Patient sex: M
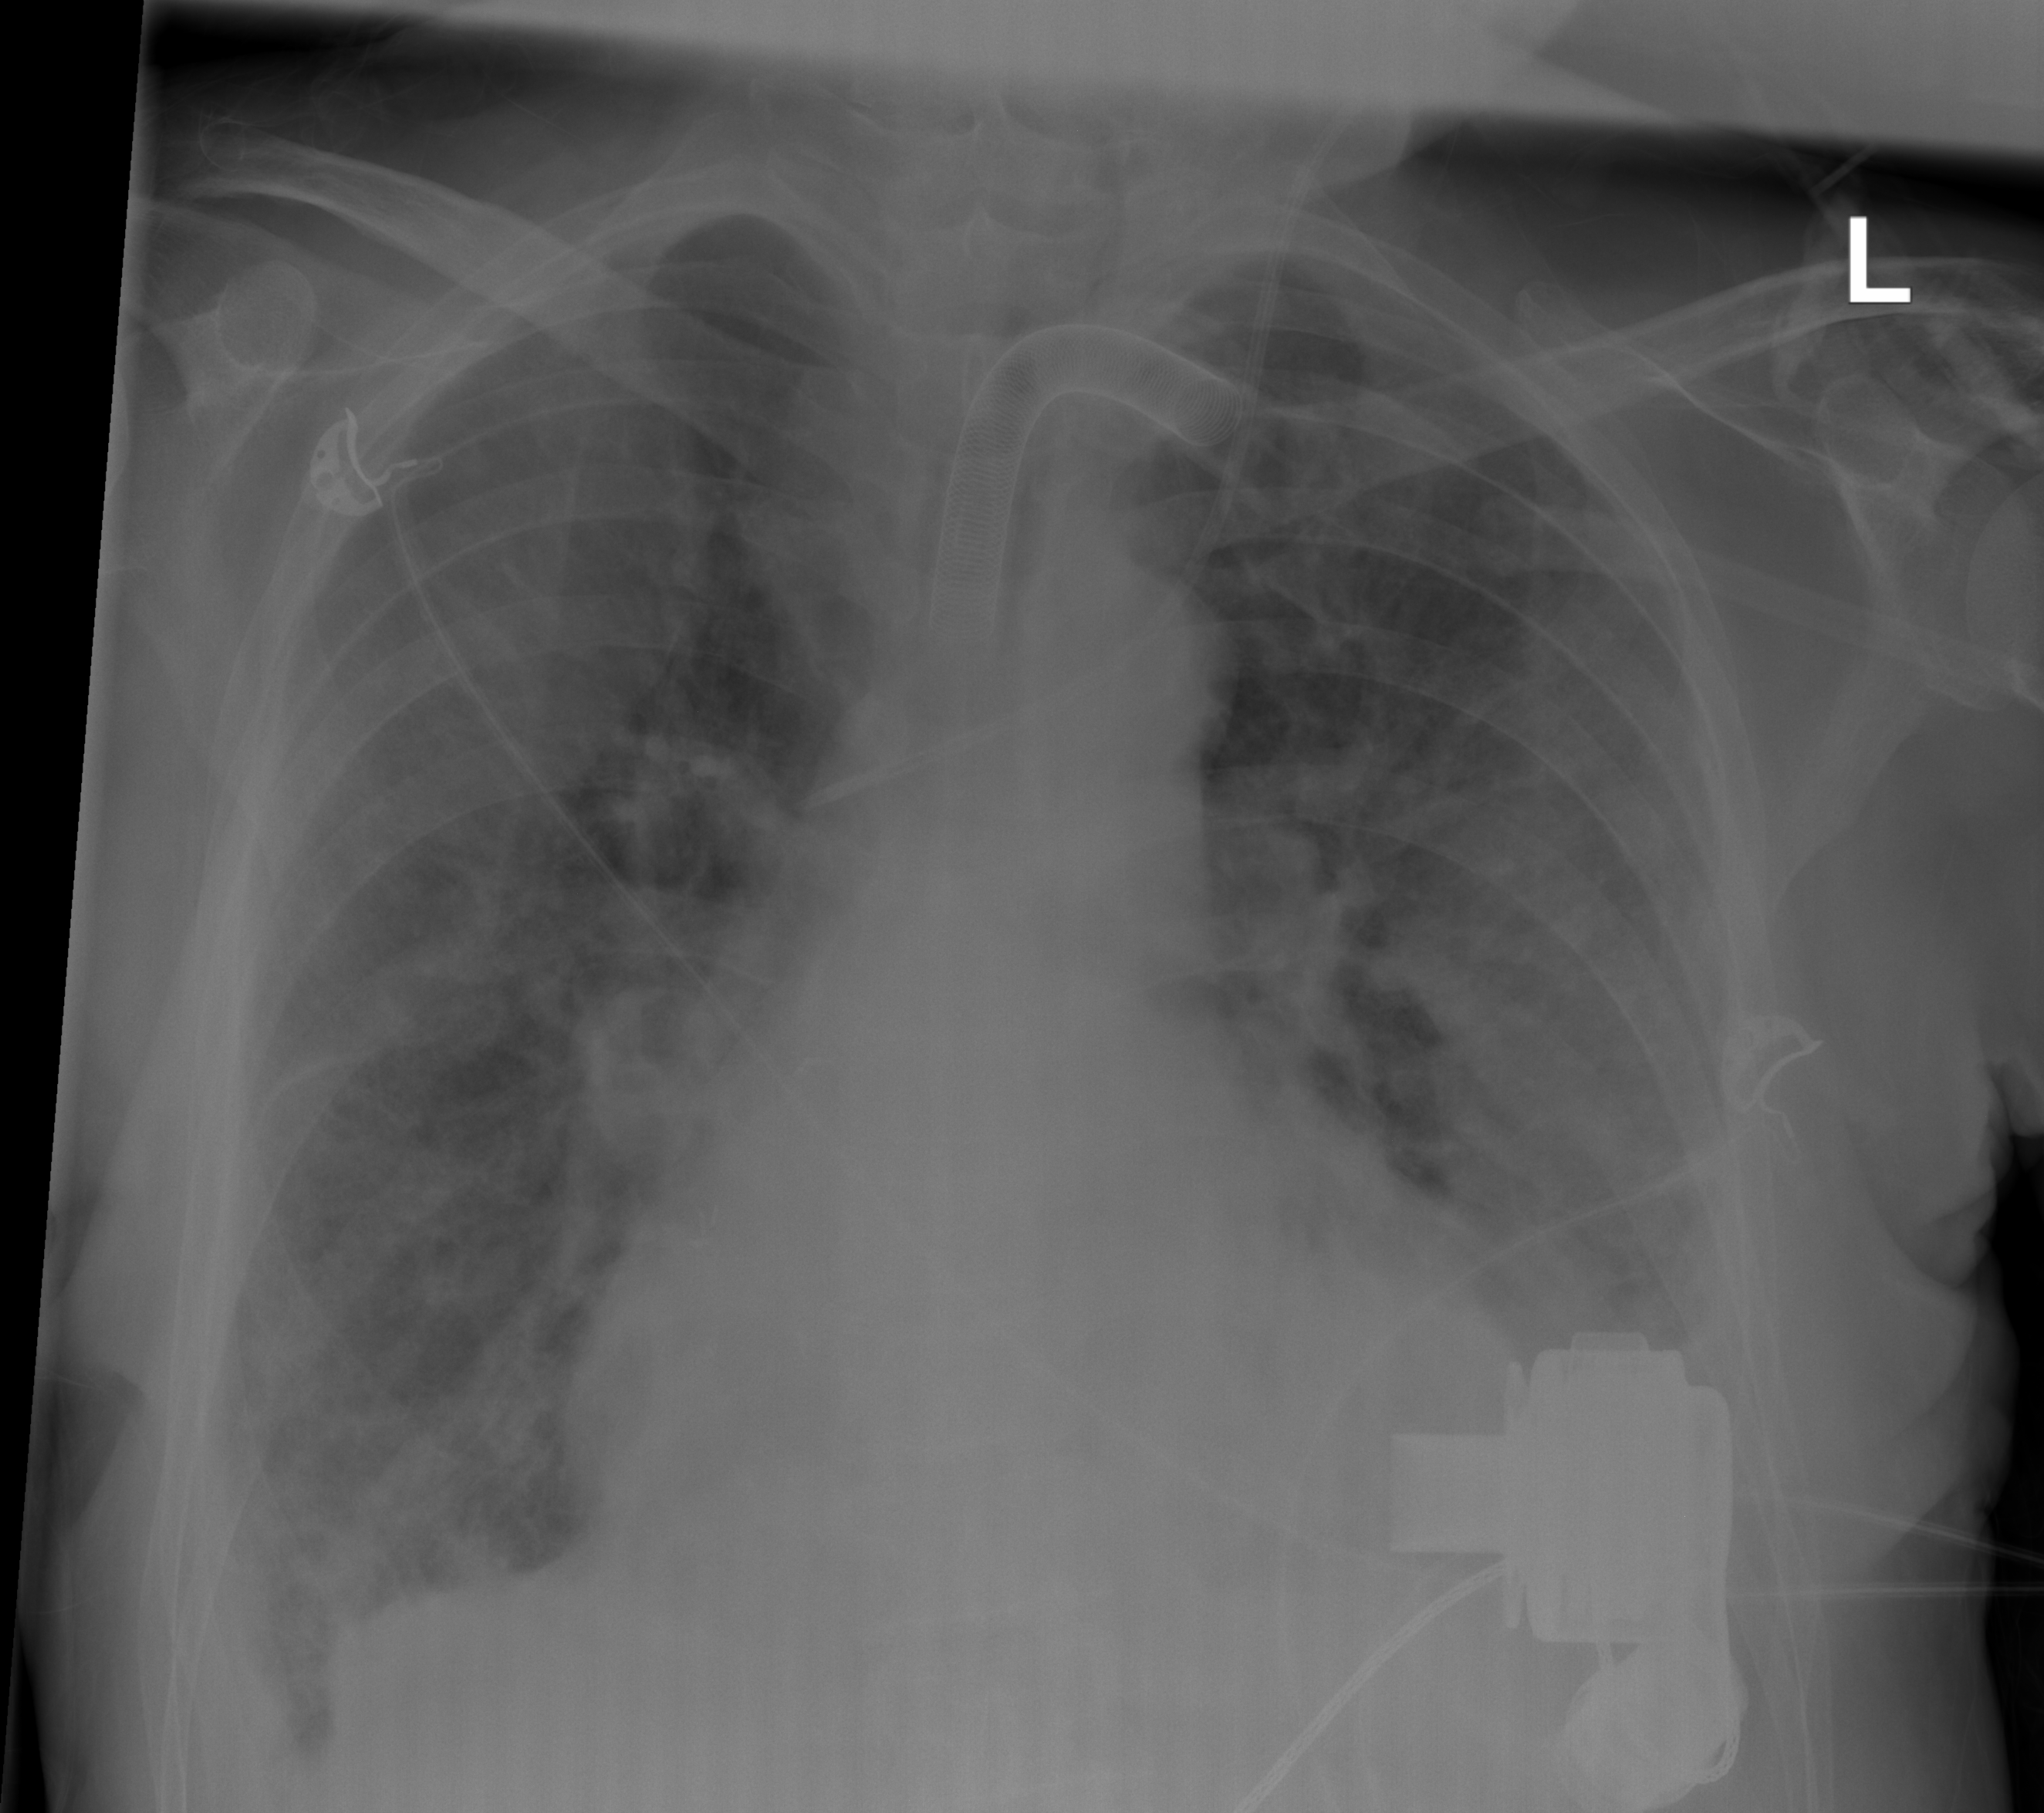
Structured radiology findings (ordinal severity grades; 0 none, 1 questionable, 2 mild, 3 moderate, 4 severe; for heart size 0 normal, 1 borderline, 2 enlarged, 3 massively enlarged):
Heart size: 2
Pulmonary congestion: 2
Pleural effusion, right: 2
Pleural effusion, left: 2
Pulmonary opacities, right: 2
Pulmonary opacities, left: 2
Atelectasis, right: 2
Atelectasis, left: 2